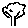
Label: tree